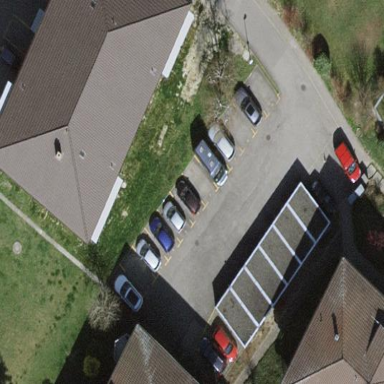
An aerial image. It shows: Image showing building with apartments.